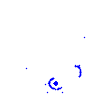
Particle: kaon